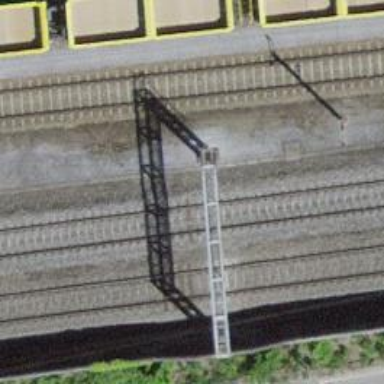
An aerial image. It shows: Railway signal.